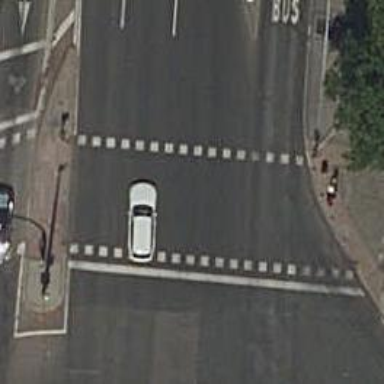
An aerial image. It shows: Road crossing with traffic signals.